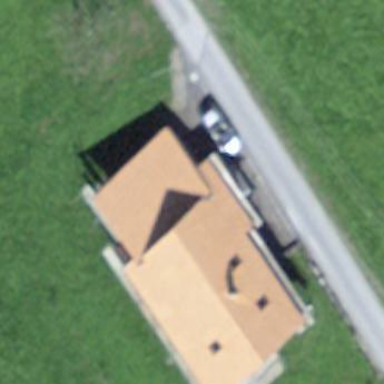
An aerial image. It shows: Farm building.